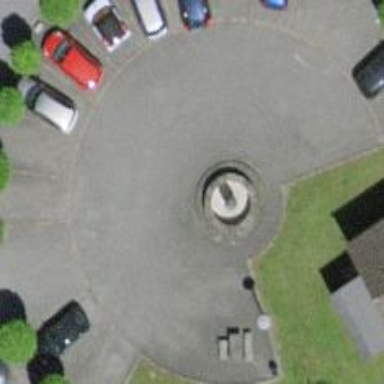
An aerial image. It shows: Fountain.